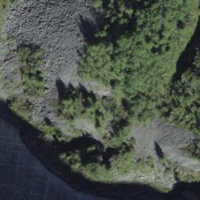
EUNIS habitat code: 31
Species observed at this site:
Bistorta vivipara
Dryas octopetala